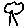
Label: tree